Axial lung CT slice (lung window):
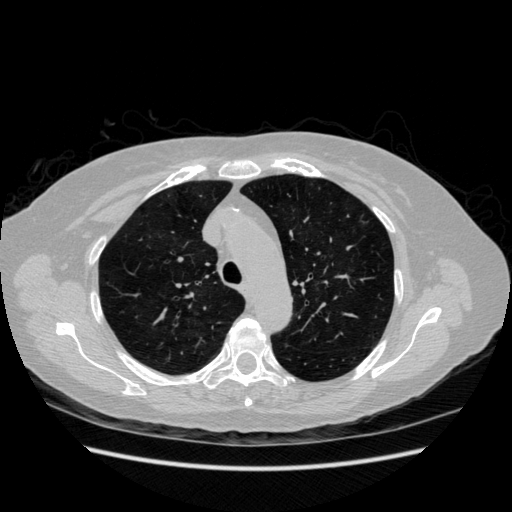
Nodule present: no